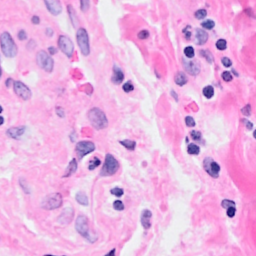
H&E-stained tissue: Breast